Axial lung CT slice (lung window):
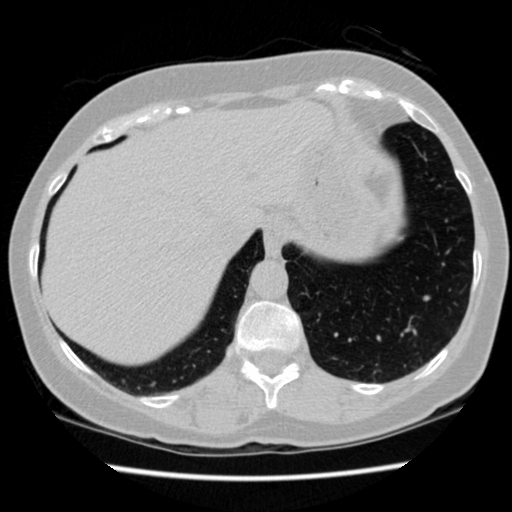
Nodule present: no